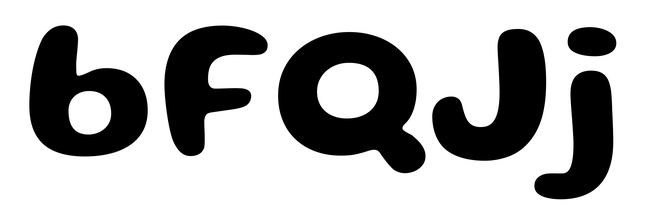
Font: Gluten_SemiBold